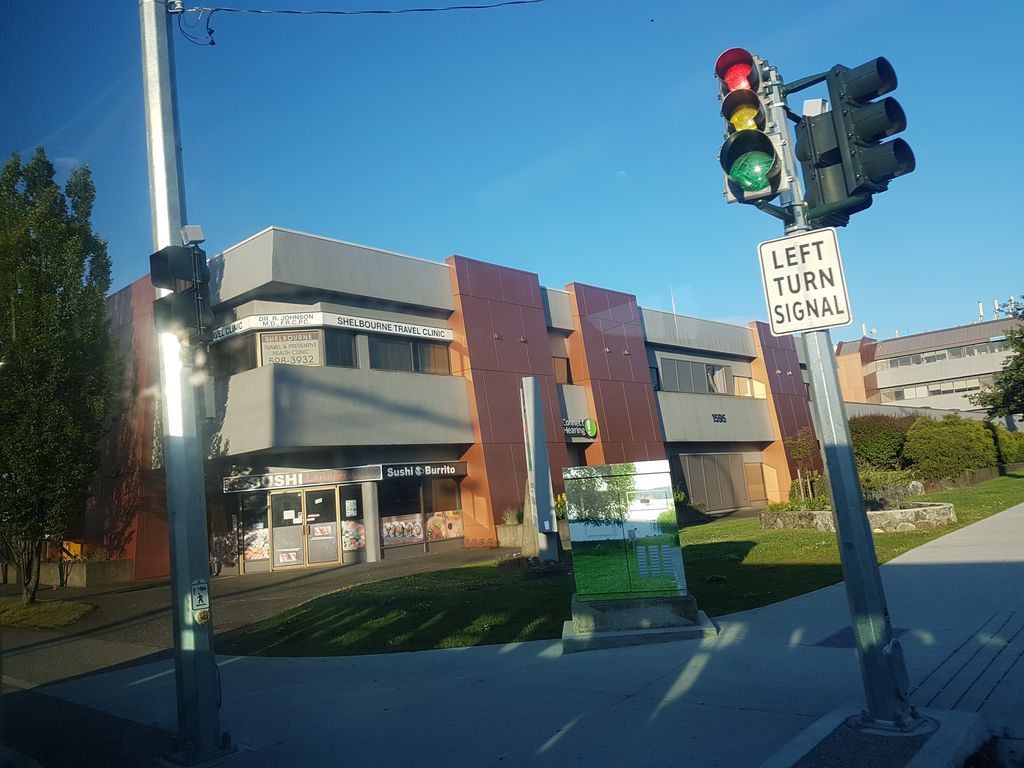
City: victoria